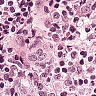
Metastatic tissue present: yes